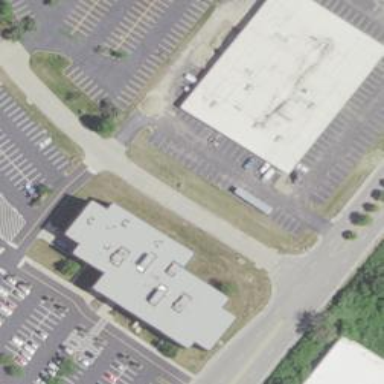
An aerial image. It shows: Parking area with asphalt surface.